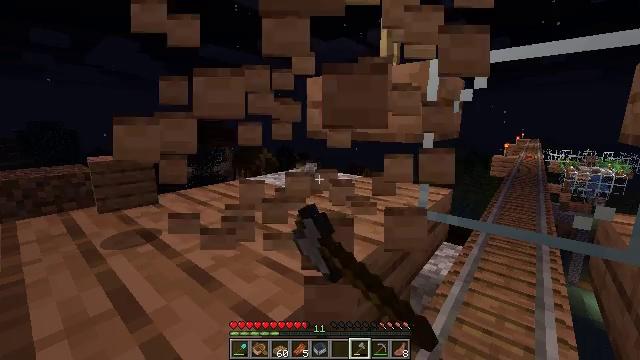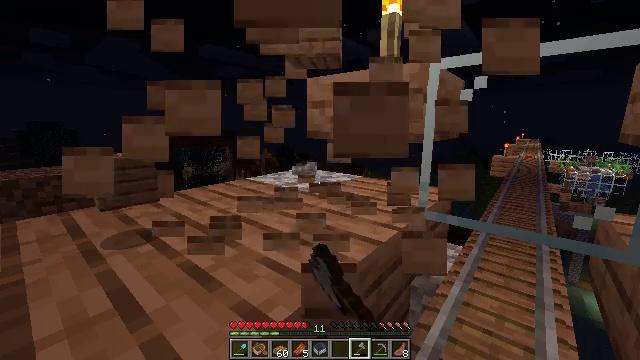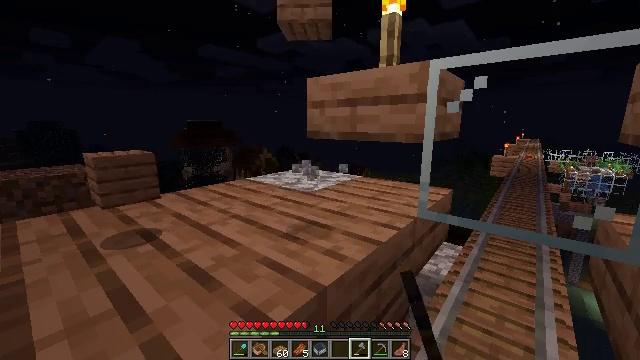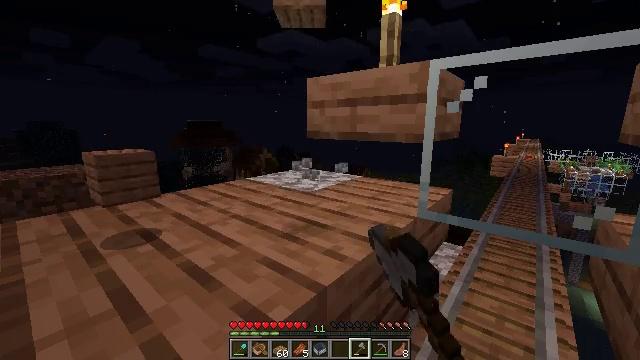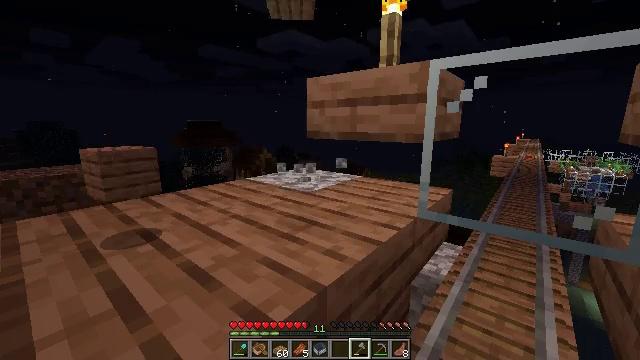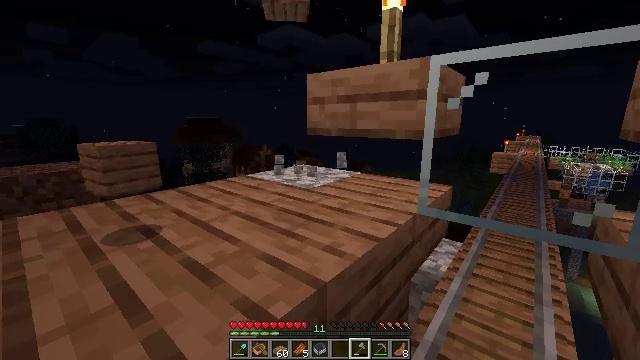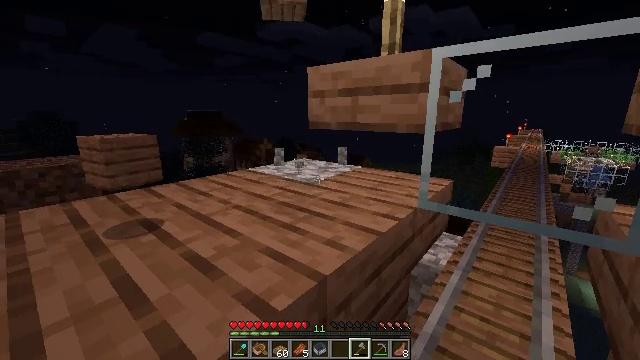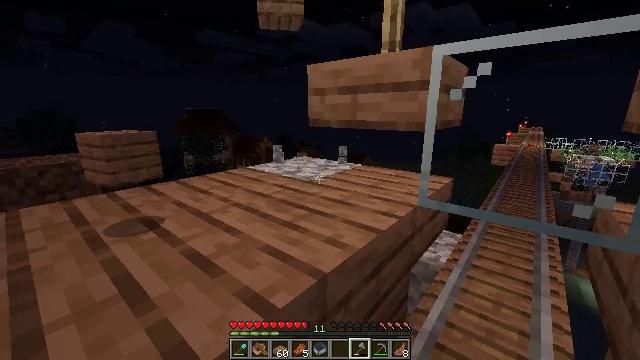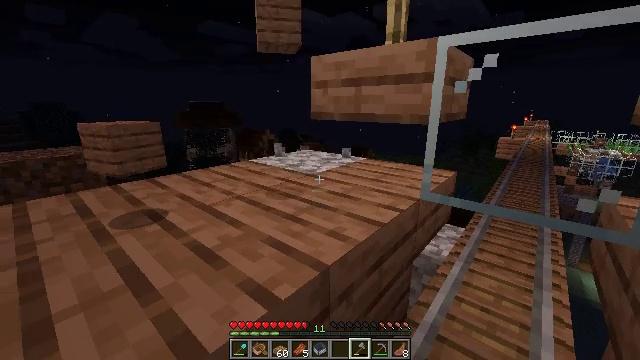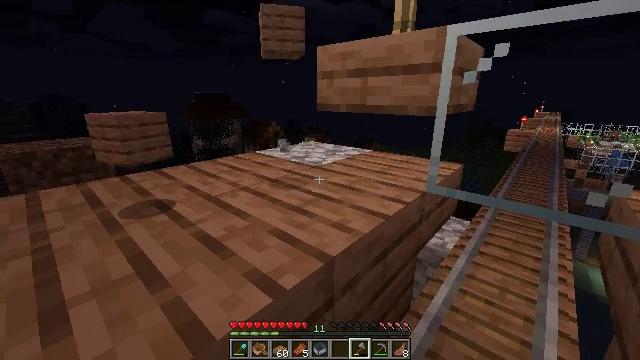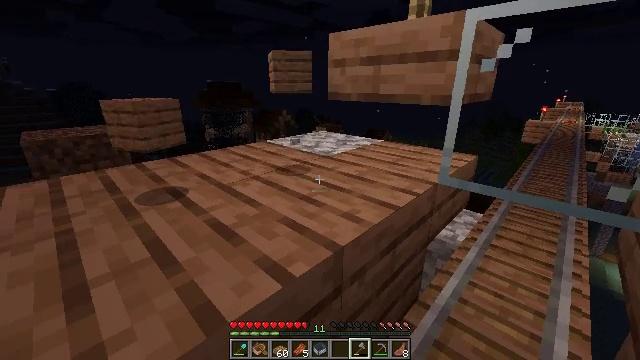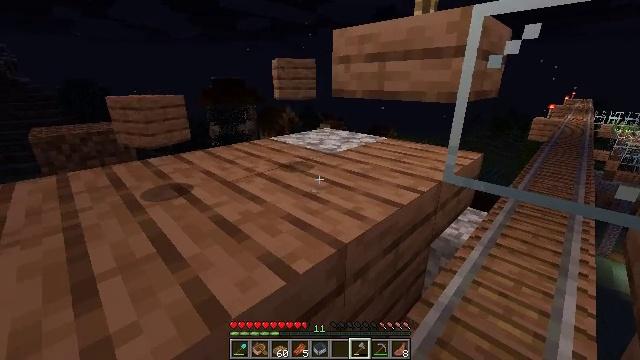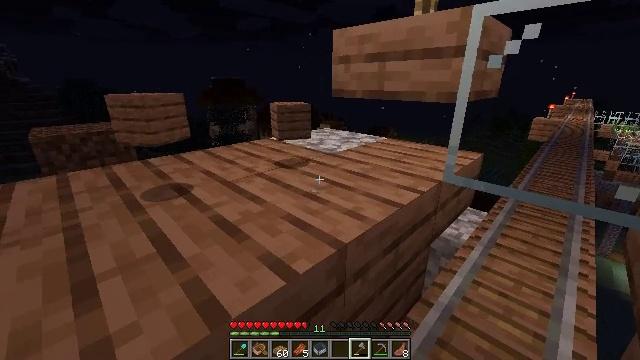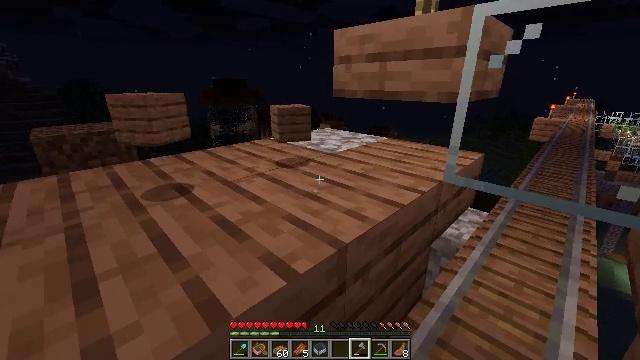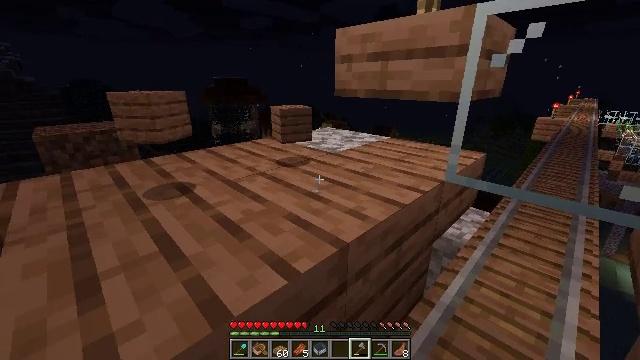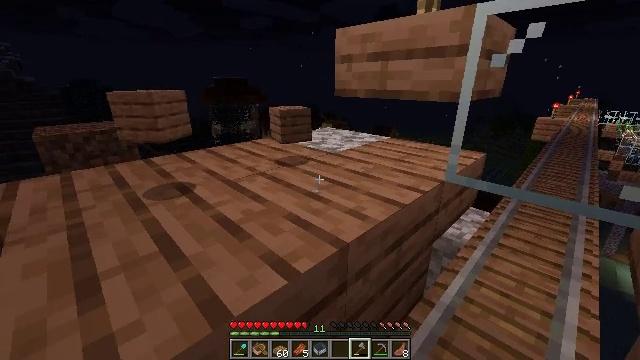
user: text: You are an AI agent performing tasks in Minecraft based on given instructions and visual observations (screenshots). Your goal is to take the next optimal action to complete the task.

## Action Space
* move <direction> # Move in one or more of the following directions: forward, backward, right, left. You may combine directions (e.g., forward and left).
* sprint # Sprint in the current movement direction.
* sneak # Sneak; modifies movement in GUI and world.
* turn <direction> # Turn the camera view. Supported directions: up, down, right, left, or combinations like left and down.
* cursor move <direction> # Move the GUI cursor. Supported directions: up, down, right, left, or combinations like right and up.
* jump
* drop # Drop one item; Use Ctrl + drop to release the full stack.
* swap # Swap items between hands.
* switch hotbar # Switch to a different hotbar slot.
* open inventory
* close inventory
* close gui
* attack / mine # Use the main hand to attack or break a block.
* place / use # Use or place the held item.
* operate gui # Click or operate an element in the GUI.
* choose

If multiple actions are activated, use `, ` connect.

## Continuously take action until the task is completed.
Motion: motion action
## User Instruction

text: Gather the jungle slab for reuse.
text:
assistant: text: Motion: attack / mine
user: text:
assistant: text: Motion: attack / mine
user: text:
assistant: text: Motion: attack / mine
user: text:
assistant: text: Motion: attack / mine
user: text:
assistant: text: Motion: attack / mine
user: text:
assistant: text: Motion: turn down
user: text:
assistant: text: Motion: no_op
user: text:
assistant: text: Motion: turn down
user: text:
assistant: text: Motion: turn left and down
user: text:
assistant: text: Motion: turn left and down
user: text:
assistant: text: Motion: no_op
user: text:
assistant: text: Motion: no_op
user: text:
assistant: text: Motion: no_op
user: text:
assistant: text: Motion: no_op
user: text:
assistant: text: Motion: no_op
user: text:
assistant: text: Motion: turn left
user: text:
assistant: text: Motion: no_op
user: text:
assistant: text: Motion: no_op
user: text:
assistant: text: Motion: move forward, turn left
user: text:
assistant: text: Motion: move forward, turn left and down
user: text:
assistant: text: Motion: move forward, turn left and down, jump
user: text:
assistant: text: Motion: move forward, turn left and down, jump
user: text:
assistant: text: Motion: move forward, turn left and down, jump
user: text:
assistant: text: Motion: move forward, turn left and down, jump
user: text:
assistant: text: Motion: move forward, turn left
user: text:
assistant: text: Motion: move forward
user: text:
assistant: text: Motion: no_op
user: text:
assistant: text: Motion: no_op
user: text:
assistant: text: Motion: no_op
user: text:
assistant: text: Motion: turn right